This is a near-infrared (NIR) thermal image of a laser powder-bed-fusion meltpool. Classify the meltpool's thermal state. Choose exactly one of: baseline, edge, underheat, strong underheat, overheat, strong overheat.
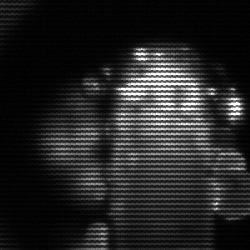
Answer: strong underheat